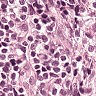
Metastatic tissue present: no